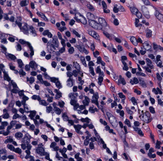
Tumor epithelial tissue: no
Tumor-associated stroma tissue: yes
Normal tissue: no